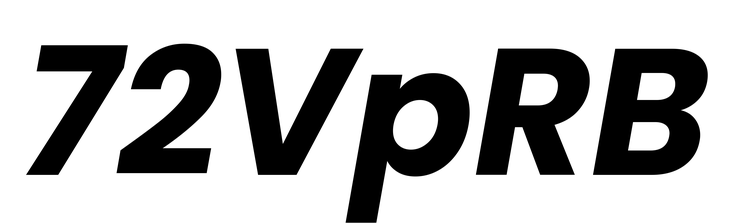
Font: Poppins-BoldItalic